Question: I am trying to create a 'NSTableview' with different cells in one column. I am setting two 'NSTableCellView''s in one column like so:

And setting the data code like so:
'''
- (NSView *)tableView:(NSTableView *)tableView viewForTableColumn:(NSTableColumn *)tableColumn row:(NSInteger)row {
// Get a new ViewCell
// Since this is a single-column table view, this would not be necessary.
// But it's a good practice to do it in order by remember it when a table is multicolumn.
if( [tableColumn.identifier isEqualToString:@"BugColumn"] )
{
NSMutableDictionary *dic =(NSMutableDictionary*)[self.ArraRecentDataLoad objectAtIndex:row];
if([[dic valueForKey:@"type"] isEqualToString:@"image/png"] || [[dic valueForKey:@"type"] isEqualToString:@"image/jpeg"])
{
ImageCell *cellView = [tableView makeViewWithIdentifier:tableColumn.identifier owner:self];
cellView = [[ImageCell alloc] initWithFrame:NSMakeRect(0, 0, 316, 313)];
// This allows the cell to be reused.
cellView.identifier =tableColumn.identifier;
NSColor *orangeColor = [NSColor colorWithCGColor:[NSColor colorWithRed:240/255.0f green:240/255.0f blue:240/255.0f alpha:1.0f].CGColor];
// Convert to CGColorRef
NSInteger numberOfComponents = [orangeColor numberOfComponents];
CGFloat components[numberOfComponents];
CGColorSpaceRef colorSpace = [[orangeColor colorSpace] CGColorSpace];
[orangeColor getComponents:(CGFloat *)&components];
CGColorRef orangeCGColor = CGColorCreate(colorSpace, components);
[cellView.bgCellview setWantsLayer:YES];
cellView.bgCellview.layer.masksToBounds= YES;
cellView.bgCellview.layer.borderWidth=2;
// Set border
cellView.bgCellview.layer.borderColor = orangeCGColor;
// Clean up
CGColorRelease(orangeCGColor);
return cellView;
}
else
{
HomeCell *cellView = [tableView makeViewWithIdentifier:tableColumn.identifier owner:self];
NSColor *orangeColor = [NSColor colorWithCGColor:[NSColor colorWithRed:240/255.0f green:240/255.0f blue:240/255.0f alpha:1.0f].CGColor];
// Convert to CGColorRef
NSInteger numberOfComponents = [orangeColor numberOfComponents];
CGFloat components[numberOfComponents];
CGColorSpaceRef colorSpace = [[orangeColor colorSpace] CGColorSpace];
[orangeColor getComponents:(CGFloat *)&components];
CGColorRef orangeCGColor = CGColorCreate(colorSpace, components);
[cellView.bgview setWantsLayer:YES];
cellView.bgview.layer.masksToBounds= YES;
cellView.bgview.layer.borderWidth=2;
// Set border
cellView.bgview.layer.borderColor = orangeCGColor;
// Clean up
CGColorRelease(orangeCGColor);
return cellView;
}
}
return nil;
}
'''
But in my 'xib' if I drag a second cell then my app crashes with unrecognized select. If I do it like the above screenshot, then I am not able to load a second cell and there is white space in 'NSTableview'.
I do lots of RND but I am not able to find a proper way to use different cells in a single column and load as per conditional data.
If I remove 'alloc' cell in first condition:
'''
cellView = [[ImageCell alloc] initWithFrame:NSMakeRect(0, 0, 316, 313)];
cellView.identifier =tableColumn.identifier;
'''
Then that shows the first row's pre-define labels instead of second 'ImageCell' predefine like iOS.
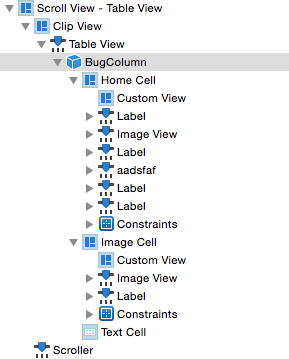
Answer: The two cell views need to have different identifiers. You will have to manually assign at least one of them. You can't let Xcode automatically assign both. (I'm not even sure if Xcode will let you configure things that way.)
Then, you need to use the proper identifier when you call '[tableView makeViewWithIdentifier:... owner:self]'. At most one of those calls can use the table column's identifier. The other must use the manually-assigned one.
If you put both cell views in the NIB (with separate identifiers) and fetch them using '[tableView makeViewWithIdentifier:... owner:self]', then you don't need to alloc/init one programmatically (and you shouldn't). If you prefer to alloc/init one programmatically, you must assign a different identifier for it. Again, you can't have two separate cell view types with the same identifier.
---
Update: Let me try again in simpler form. Do this:
- - 'ImageCell *cellView = [tableView makeViewWithIdentifier:@"ImageCell" owner:self];'- 'ImageCell''identifier'
So, the code should look like this:
'''
- (NSView *)tableView:(NSTableView *)tableView viewForTableColumn:(NSTableColumn *)tableColumn row:(NSInteger)row {
// Get a new ViewCell
// Since this is a single-column table view, this would not be necessary.
// But it's a good practice to do it in order by remember it when a table is multicolumn.
if( [tableColumn.identifier isEqualToString:@"BugColumn"] )
{
NSMutableDictionary *dic =(NSMutableDictionary*)[self.ArraRecentDataLoad objectAtIndex:row];
if([[dic valueForKey:@"type"] isEqualToString:@"image/png"] || [[dic valueForKey:@"type"] isEqualToString:@"image/jpeg"])
{
ImageCell *cellView = [tableView makeViewWithIdentifier:@"ImageCell" owner:self];
NSColor *orangeColor = [NSColor colorWithCGColor:[NSColor colorWithRed:240/255.0f green:240/255.0f blue:240/255.0f alpha:1.0f].CGColor];
// ...
'''